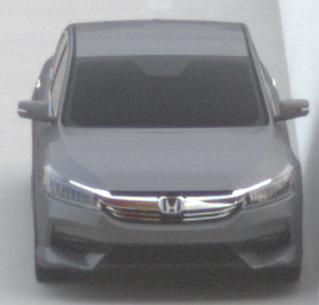
Make: Honda
Model: Accord Hybrid
Detailed model: 9. Generation
Model produced from: 2015
Model produced until: 2019
Doors: 4
Color: gray
Road condition: dry road
Daytime: morning or afternoon
Contrast: low contrast